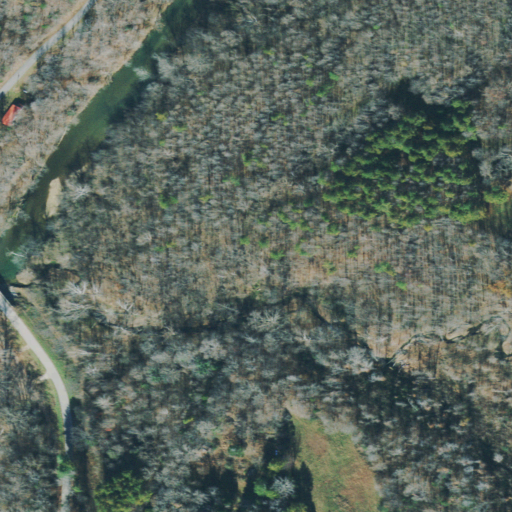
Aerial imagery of valley in Tennessee named McIntosh Hollow containing deciduous forest, woody wetlands, open development, mixed forest, evergreen forest, shrub, low intensity development, and pasture